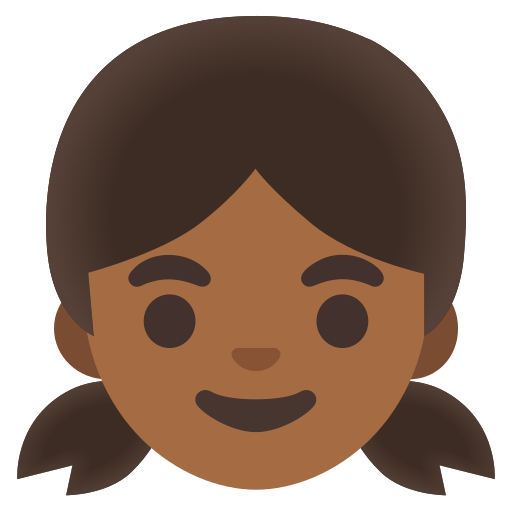
Emoji: 👧🏾